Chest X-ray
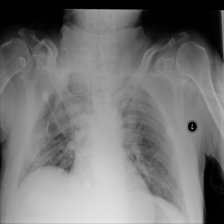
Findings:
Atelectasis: negative
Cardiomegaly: negative
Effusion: negative
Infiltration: negative
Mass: negative
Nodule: negative
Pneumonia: negative
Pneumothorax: negative
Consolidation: negative
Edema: negative
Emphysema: negative
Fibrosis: negative
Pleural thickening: negative
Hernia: negative